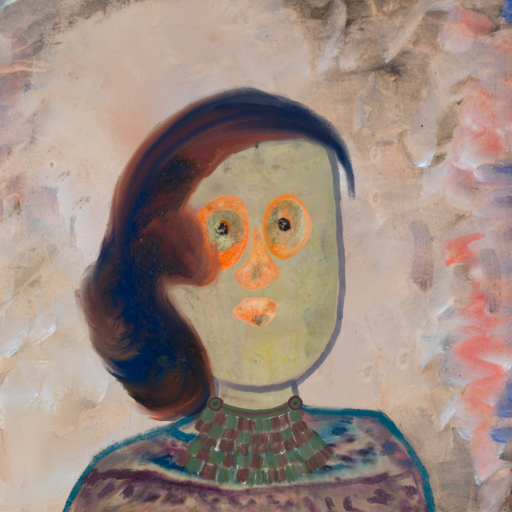
Background: Roy_Bahadur, Head And Neck Front: Hill_Girl, Face Front: Childish, Bust: HillGirl, Hair Front: Mother_And_Son_Son, Head Accessory: Blank, Second Necklace: After_Raid, Necklace: Blank, Baby: Blank